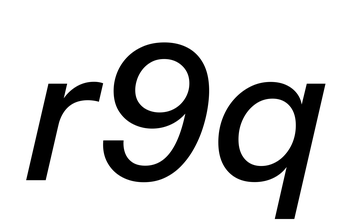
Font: InstrumentSans-Italic_Medium_Italic